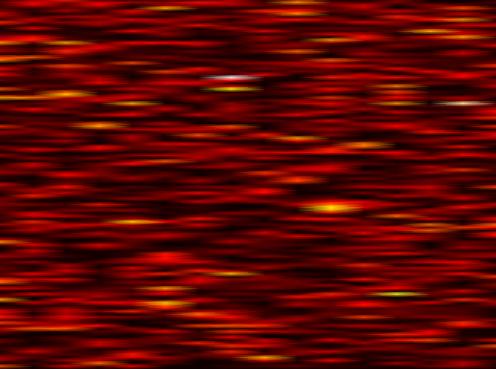
Label: UFMC